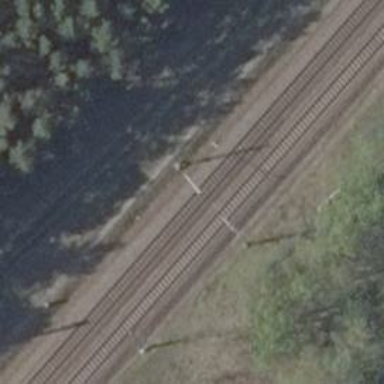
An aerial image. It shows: Railway milestone with catenary mast.